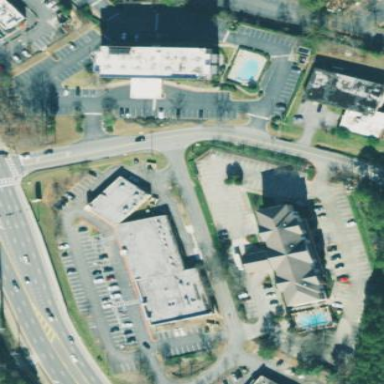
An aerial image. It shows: Commercial area.